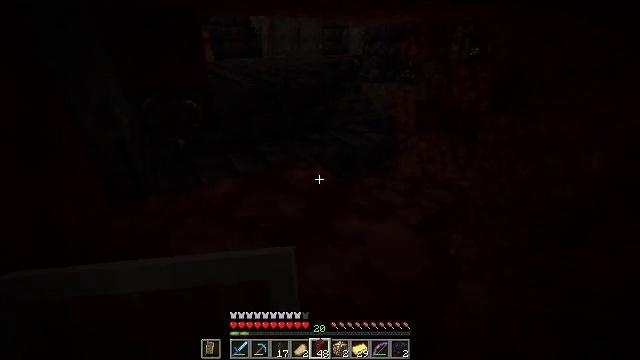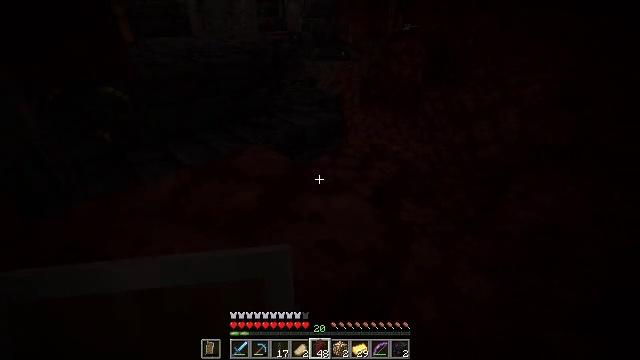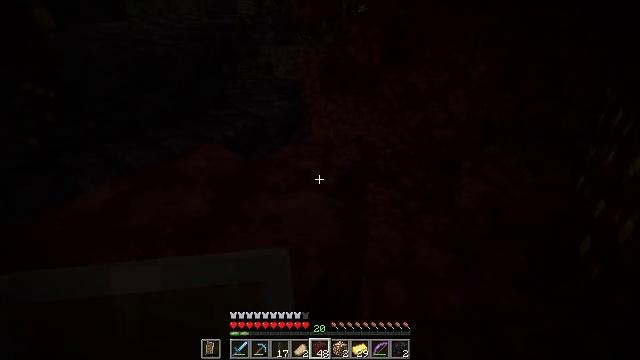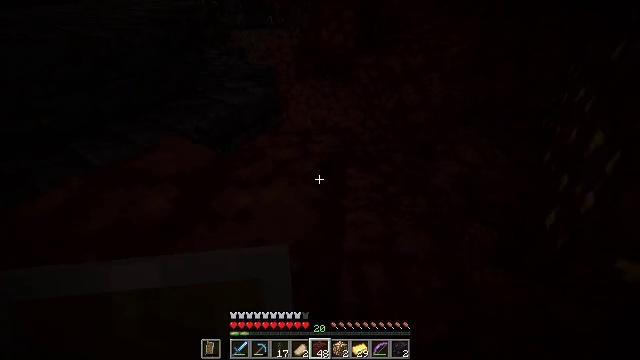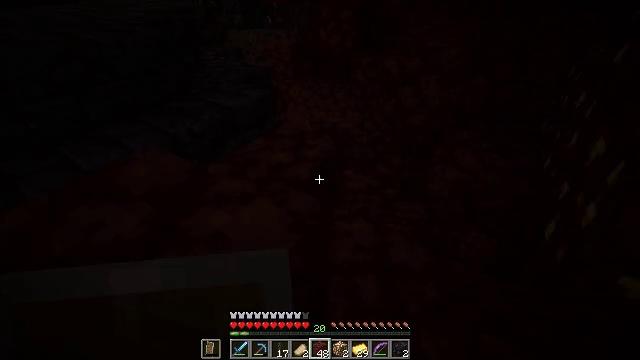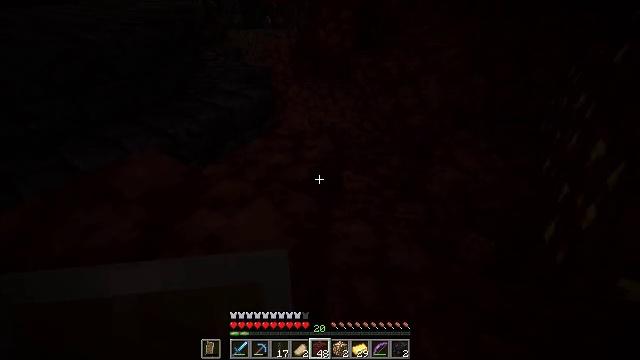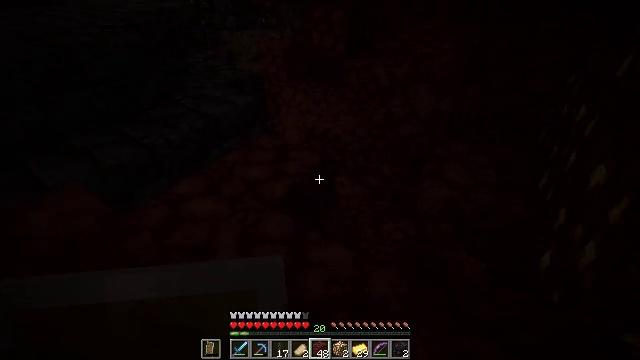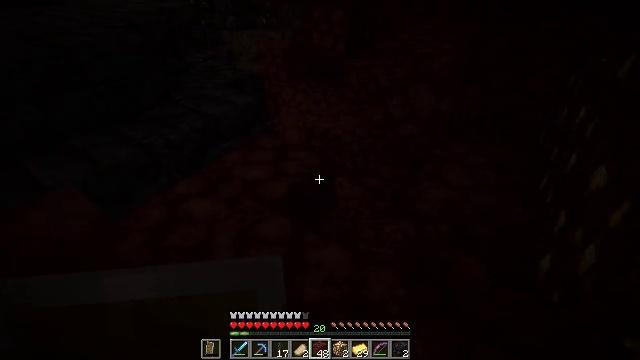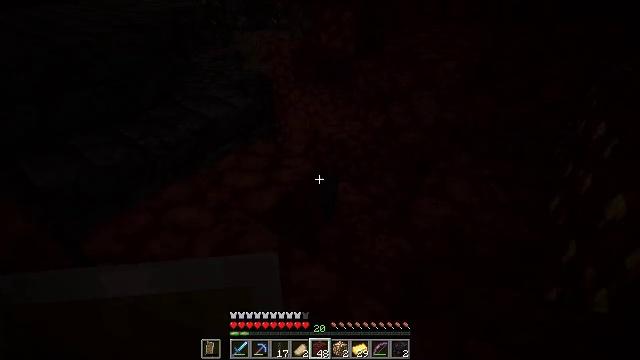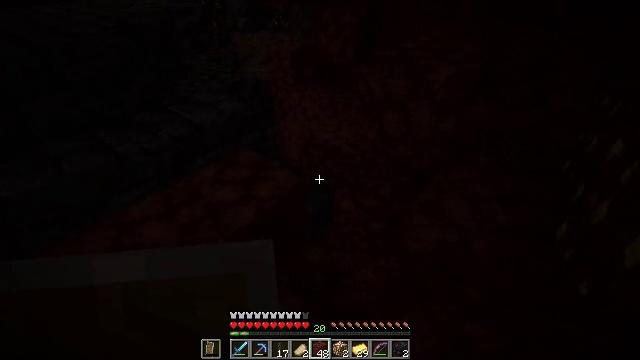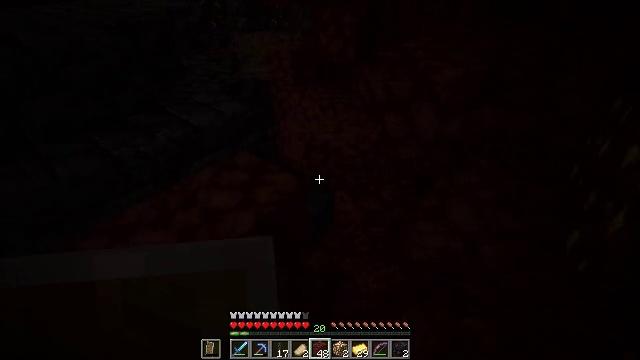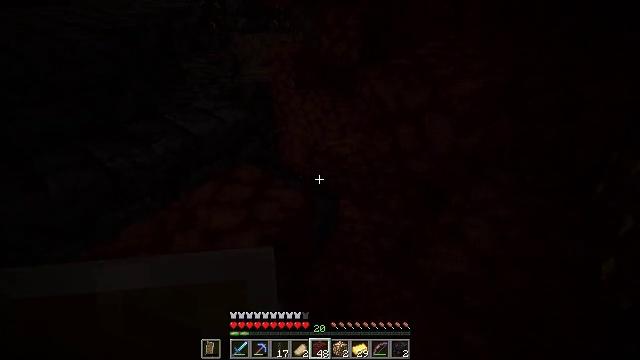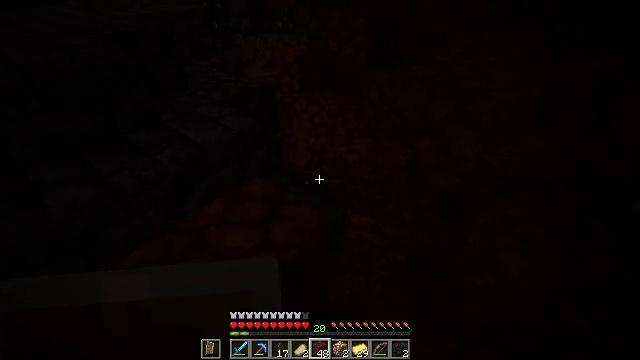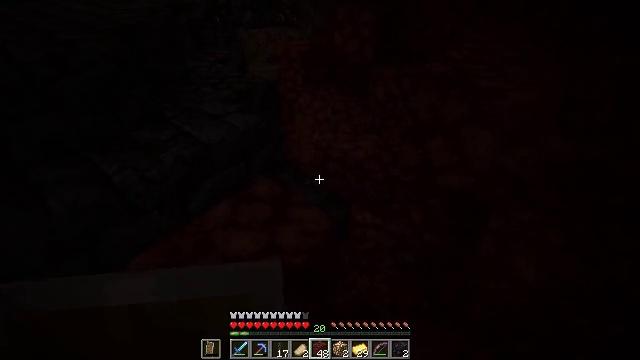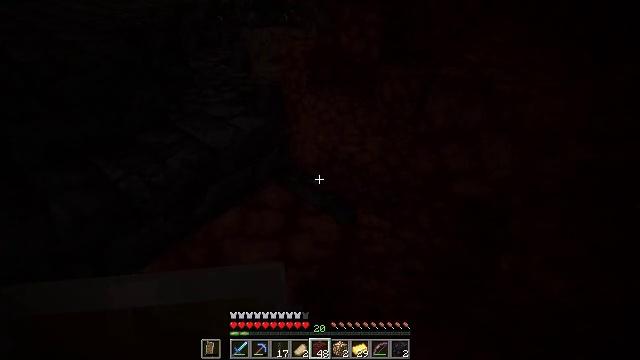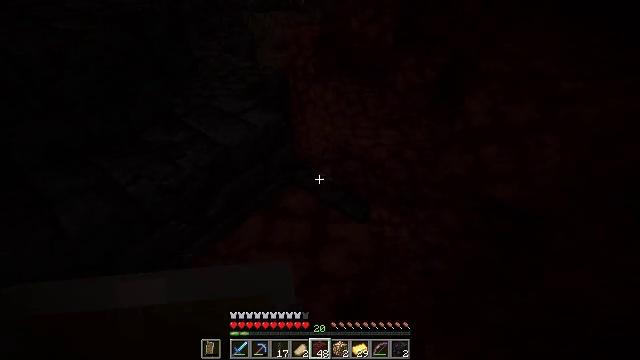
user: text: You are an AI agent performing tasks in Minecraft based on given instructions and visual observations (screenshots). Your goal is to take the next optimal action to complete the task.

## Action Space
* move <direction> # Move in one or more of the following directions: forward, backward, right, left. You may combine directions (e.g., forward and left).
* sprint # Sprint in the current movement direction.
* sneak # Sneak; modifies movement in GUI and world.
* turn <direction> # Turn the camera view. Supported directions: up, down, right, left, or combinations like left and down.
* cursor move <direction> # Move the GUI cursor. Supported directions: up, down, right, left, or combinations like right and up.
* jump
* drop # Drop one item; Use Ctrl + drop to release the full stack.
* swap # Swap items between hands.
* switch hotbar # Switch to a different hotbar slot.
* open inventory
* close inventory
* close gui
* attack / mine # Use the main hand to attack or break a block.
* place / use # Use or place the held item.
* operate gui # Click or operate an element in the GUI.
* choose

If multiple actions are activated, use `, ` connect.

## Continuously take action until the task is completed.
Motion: motion action
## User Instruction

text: Collect chiseled polished blackstone for building.
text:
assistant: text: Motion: move forward and move left, turn right and down
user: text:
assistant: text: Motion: move forward, turn right and down
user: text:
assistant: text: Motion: turn right and down
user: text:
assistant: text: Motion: move forward
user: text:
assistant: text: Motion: move forward
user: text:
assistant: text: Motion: move forward and move right
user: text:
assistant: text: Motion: move forward and move right
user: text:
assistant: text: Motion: move forward and move right, turn left
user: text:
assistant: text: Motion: move forward, turn left
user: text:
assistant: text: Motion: move forward and move left
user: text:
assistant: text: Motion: move forward and move left
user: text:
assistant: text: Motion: move forward and move left
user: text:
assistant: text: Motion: move forward and move left, turn down
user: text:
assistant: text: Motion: move forward and move left
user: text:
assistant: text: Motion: move forward and move left, turn down
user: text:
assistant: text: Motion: move forward, turn right and down
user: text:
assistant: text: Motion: move forward
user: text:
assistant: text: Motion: move forward and move right
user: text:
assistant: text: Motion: move forward and move right, turn down
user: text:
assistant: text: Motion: move forward and move right, turn down
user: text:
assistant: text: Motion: move forward and move right, turn left and down
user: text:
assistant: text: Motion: move forward, sneak, turn down
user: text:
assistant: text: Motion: move forward, sneak
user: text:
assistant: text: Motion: move forward, sneak
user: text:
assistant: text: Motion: move forward, sneak
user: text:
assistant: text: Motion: move forward, sneak
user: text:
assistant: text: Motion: move forward, sneak
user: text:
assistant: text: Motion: move forward, sneak
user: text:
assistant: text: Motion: move forward
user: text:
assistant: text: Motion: move forward